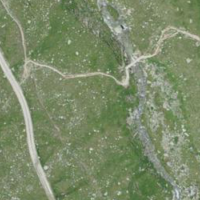
EUNIS habitat code: 31
Species observed at this site:
Oenanthe oenanthe
Pyrrhocorax graculus
Montifringilla nivalis